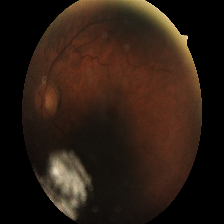
Diabetic retinopathy grade: Moderate